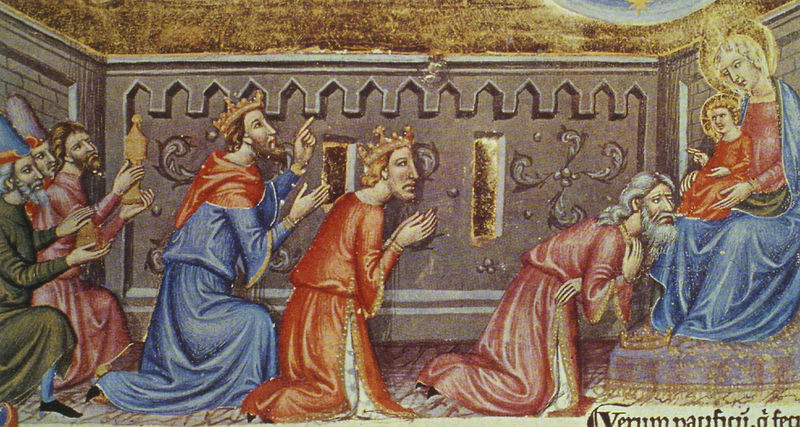
Titel: Canterbury Psalter von Paris
Standort: Herstellungsort: Canterbury, Christ Church (EU - GB)
Institution: Paris, Bibliothèque Nationale
Schlagwörter: blau, finger, hut, orange, stuhl, rot, gold, kind, gotik, krone, renaissance, schrift, mauer, könig, thron, zinnen, burg, jungfrau, geschenk, heiligenschein, jesus, mittelalter, segen, segnen, weihrauch, verbeugen, verbeugung, könige, heilige, fresko, maria, anbetung, bau, weise, geburt, kronen, latein, jesuskind, maria mit kind, geschenke, buchmalerei, myrrhe, drei könige, heilige drei könige, darbietung, heilige aus dem morgenland